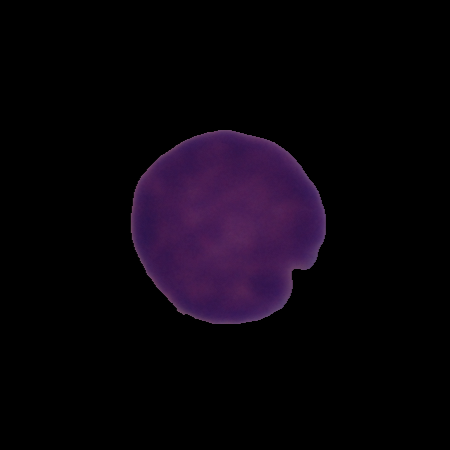
Label: cancer